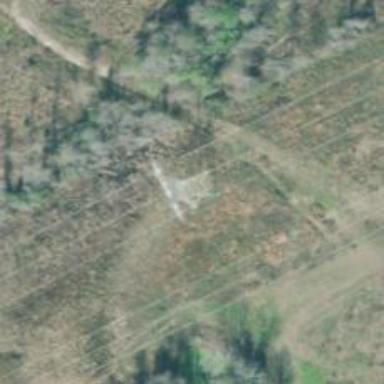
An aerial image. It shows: Lattice structure tower used for power distribution.